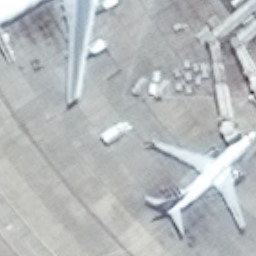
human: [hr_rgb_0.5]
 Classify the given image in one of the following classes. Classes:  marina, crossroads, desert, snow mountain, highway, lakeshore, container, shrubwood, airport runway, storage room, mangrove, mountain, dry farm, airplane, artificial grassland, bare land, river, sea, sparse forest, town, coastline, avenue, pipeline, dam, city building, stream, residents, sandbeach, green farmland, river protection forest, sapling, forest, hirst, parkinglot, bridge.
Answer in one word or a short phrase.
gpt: airplane